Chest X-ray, AP view. Patient: 67 years old, sex M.
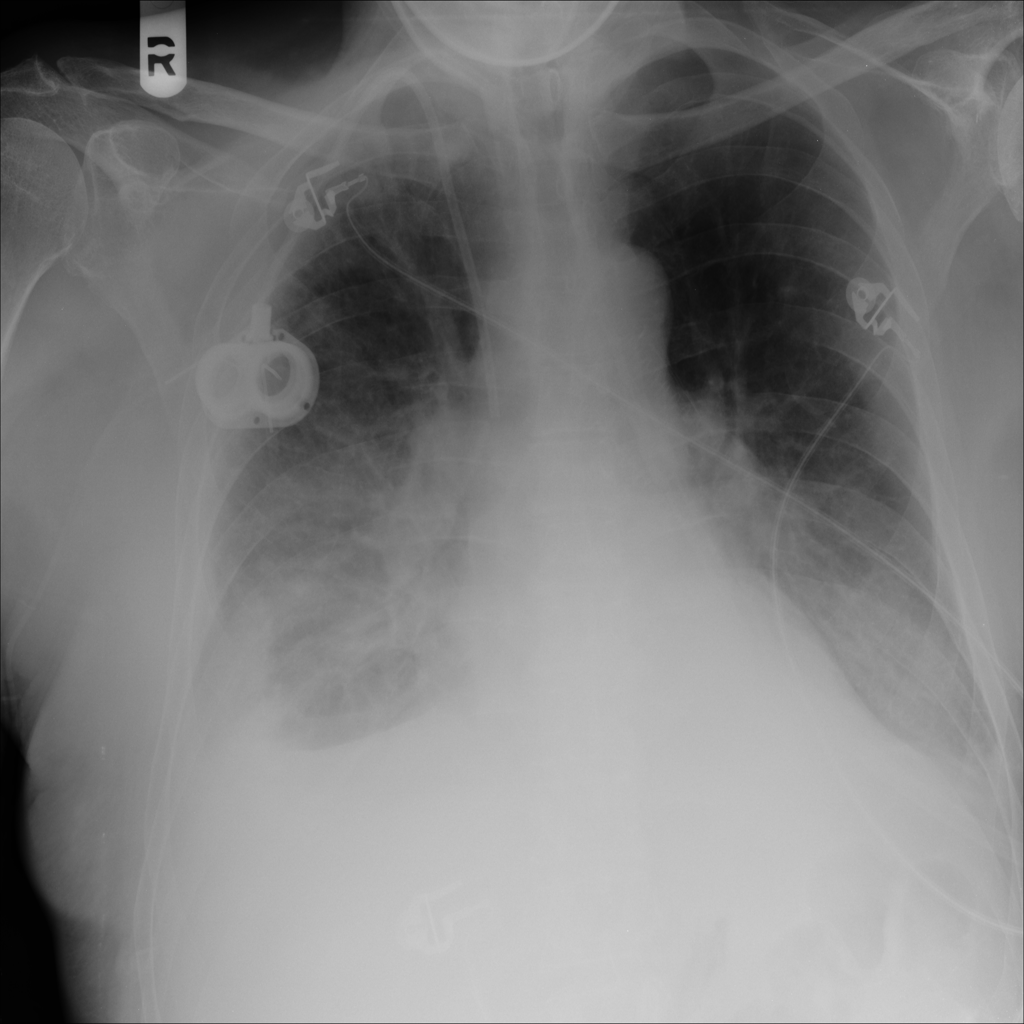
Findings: Atelectasis, Consolidation, Pleural_Thickening